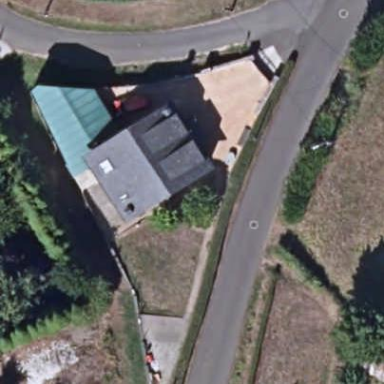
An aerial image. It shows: Simple house.